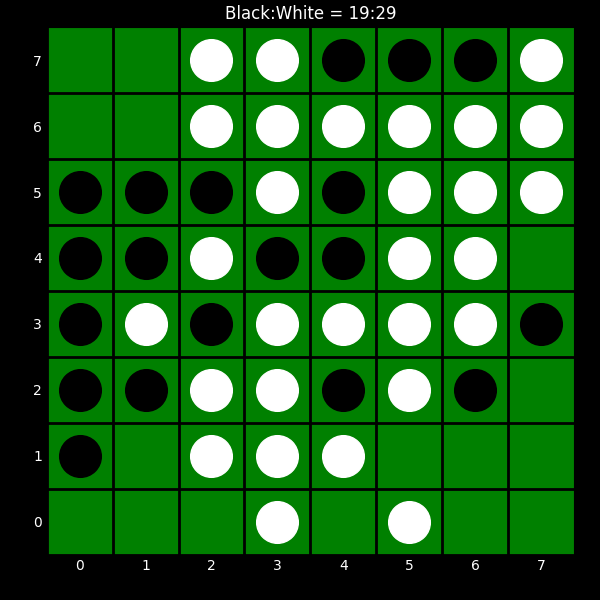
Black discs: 19
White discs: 29